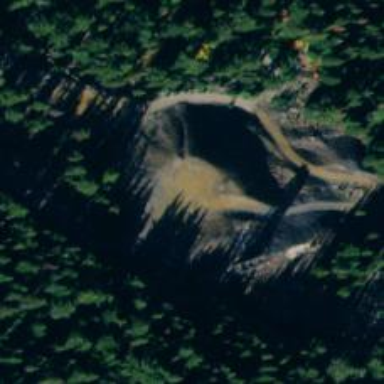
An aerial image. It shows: Quarry with headframe.